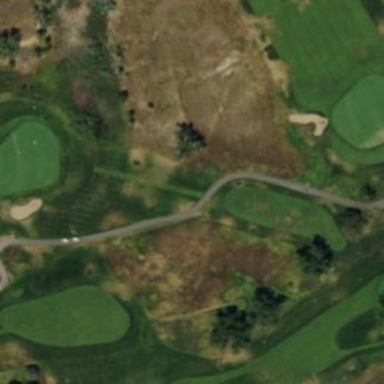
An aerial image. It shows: Well-maintained grade1 path designed for golf carts.